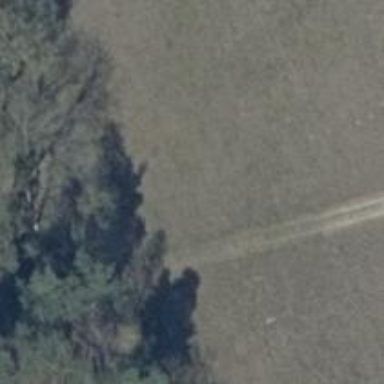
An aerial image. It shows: Track road with ground surface.